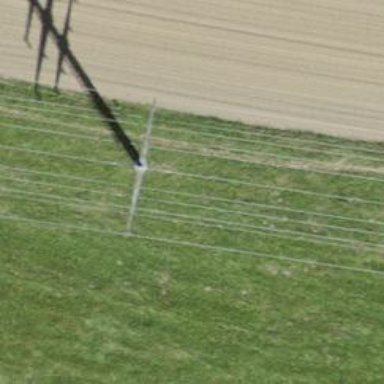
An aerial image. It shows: There is power line with 10 cables.